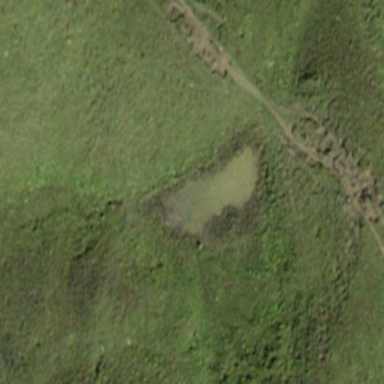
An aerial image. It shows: Pond with natural water.